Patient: sex M, age 69
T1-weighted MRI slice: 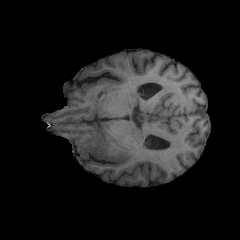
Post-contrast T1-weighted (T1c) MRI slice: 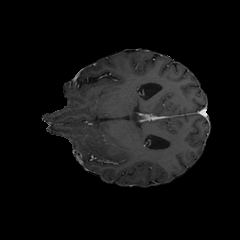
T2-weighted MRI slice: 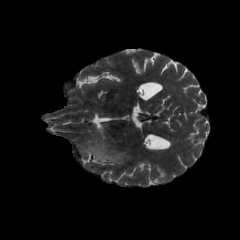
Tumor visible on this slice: yes
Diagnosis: Glioblastoma, IDH-wildtype
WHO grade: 4